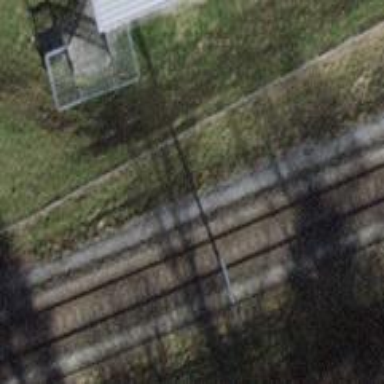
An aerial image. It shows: Single-track electrified railway with contact line.